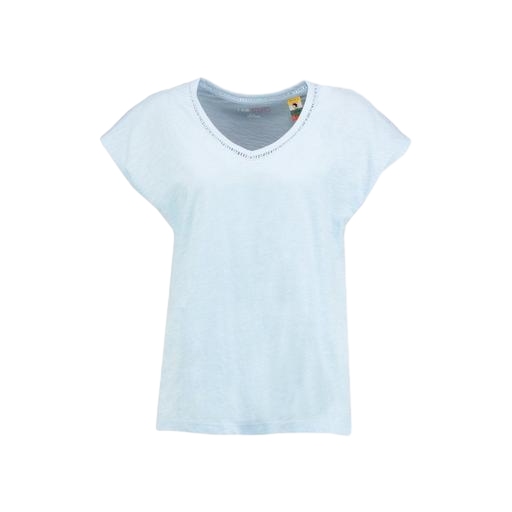
t-shirt classique light blue, blue double v-neck logo tee, blue v-neck t-shirt only macy, white background